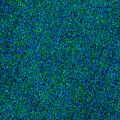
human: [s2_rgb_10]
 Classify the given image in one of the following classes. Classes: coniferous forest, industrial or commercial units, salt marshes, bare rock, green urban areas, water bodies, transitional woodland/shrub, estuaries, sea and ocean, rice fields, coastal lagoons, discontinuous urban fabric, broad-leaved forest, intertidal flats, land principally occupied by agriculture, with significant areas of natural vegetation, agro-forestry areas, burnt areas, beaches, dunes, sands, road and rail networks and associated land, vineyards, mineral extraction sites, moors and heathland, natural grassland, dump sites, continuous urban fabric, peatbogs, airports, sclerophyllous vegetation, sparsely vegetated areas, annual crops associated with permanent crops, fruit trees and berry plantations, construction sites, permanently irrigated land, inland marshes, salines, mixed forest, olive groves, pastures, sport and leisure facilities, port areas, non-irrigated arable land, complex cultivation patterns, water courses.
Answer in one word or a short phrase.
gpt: sea and ocean